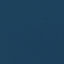
Land use / land cover: SeaLake